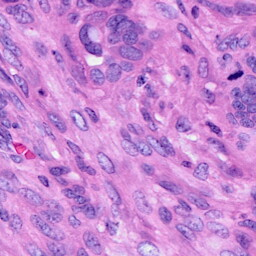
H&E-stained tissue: Ovarian